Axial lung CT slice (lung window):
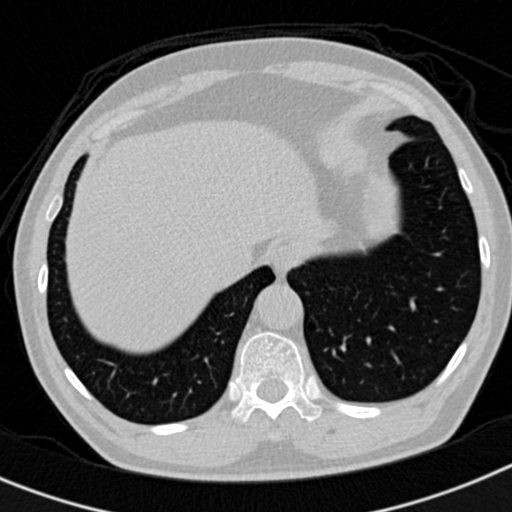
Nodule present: no